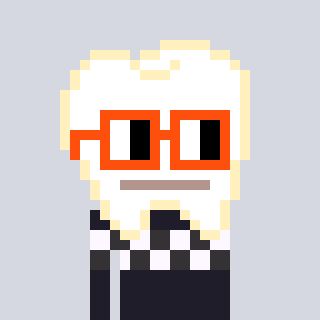
a pixel art character with square orange glasses, a tooth-shaped head and a grayscale-colored body on a cool background